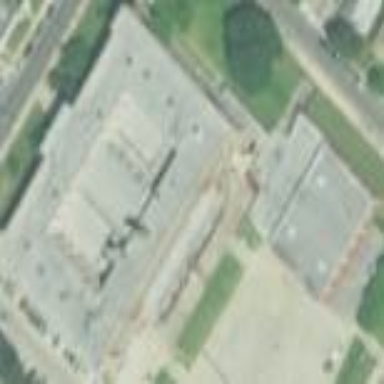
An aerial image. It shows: Historic school building.